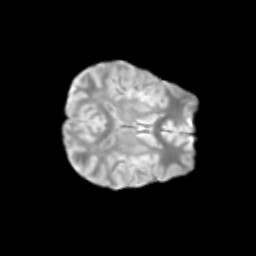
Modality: T2w
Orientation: axial
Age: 11
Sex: male
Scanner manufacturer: siemens
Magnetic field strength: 3 T
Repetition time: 3.8 s
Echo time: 0.07 s